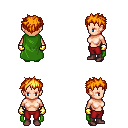
a pixel art fantasy rpg character, female body template, human, light skin, green cape, red pants, light blonde bedhead hairstyle, gold gloves, maroon shoes, four views (front, back, left, right), 2x2 character sprite sheet, small pixel art, hard edges, no anti-aliasing